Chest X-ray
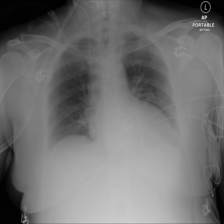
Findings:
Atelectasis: negative
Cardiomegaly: negative
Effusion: negative
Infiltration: negative
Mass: negative
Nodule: negative
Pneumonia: negative
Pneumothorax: negative
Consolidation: negative
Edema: negative
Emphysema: negative
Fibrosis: negative
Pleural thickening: negative
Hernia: negative